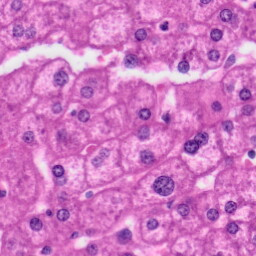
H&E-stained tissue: Liver